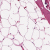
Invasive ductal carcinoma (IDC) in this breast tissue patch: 0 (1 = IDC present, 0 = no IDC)